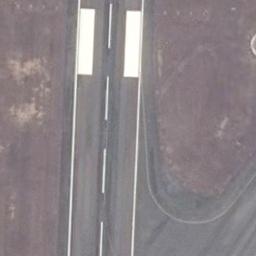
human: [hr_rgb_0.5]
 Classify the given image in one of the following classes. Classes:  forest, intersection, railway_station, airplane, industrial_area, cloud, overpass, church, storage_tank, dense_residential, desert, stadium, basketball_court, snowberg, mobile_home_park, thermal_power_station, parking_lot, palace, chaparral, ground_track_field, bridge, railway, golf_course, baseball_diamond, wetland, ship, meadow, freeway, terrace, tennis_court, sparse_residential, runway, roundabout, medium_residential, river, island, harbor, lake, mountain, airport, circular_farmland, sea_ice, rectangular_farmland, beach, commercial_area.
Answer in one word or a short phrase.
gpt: runway